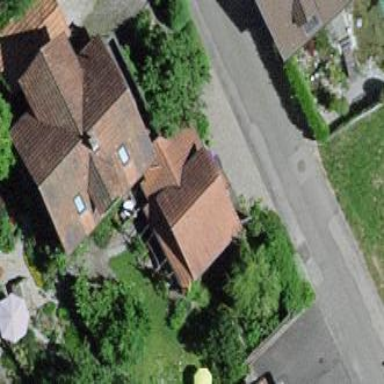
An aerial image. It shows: Garage building.